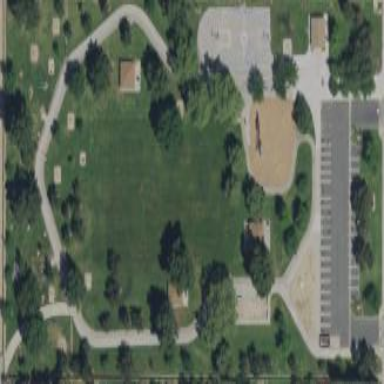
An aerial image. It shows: Lovely park for leisure and relaxation.